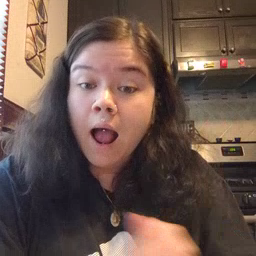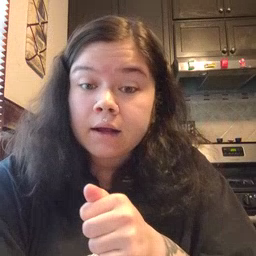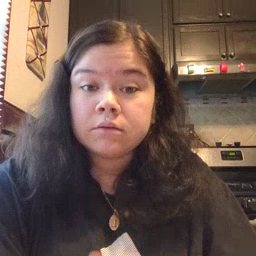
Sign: hide